Interaction volume radius: 5 \u00c5
Interaction volume height: 40 \u00c5
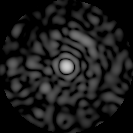
Disorder parameter: 0.8076